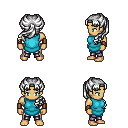
a pixel art fantasy rpg character, male body template, human, tanned skin, teal tunic, metal pants, white princess hairstyle, leather bracers, four views (front, back, left, right), 2x2 character sprite sheet, small pixel art, hard edges, no anti-aliasing